Question: What is the value of the measurement in the image?
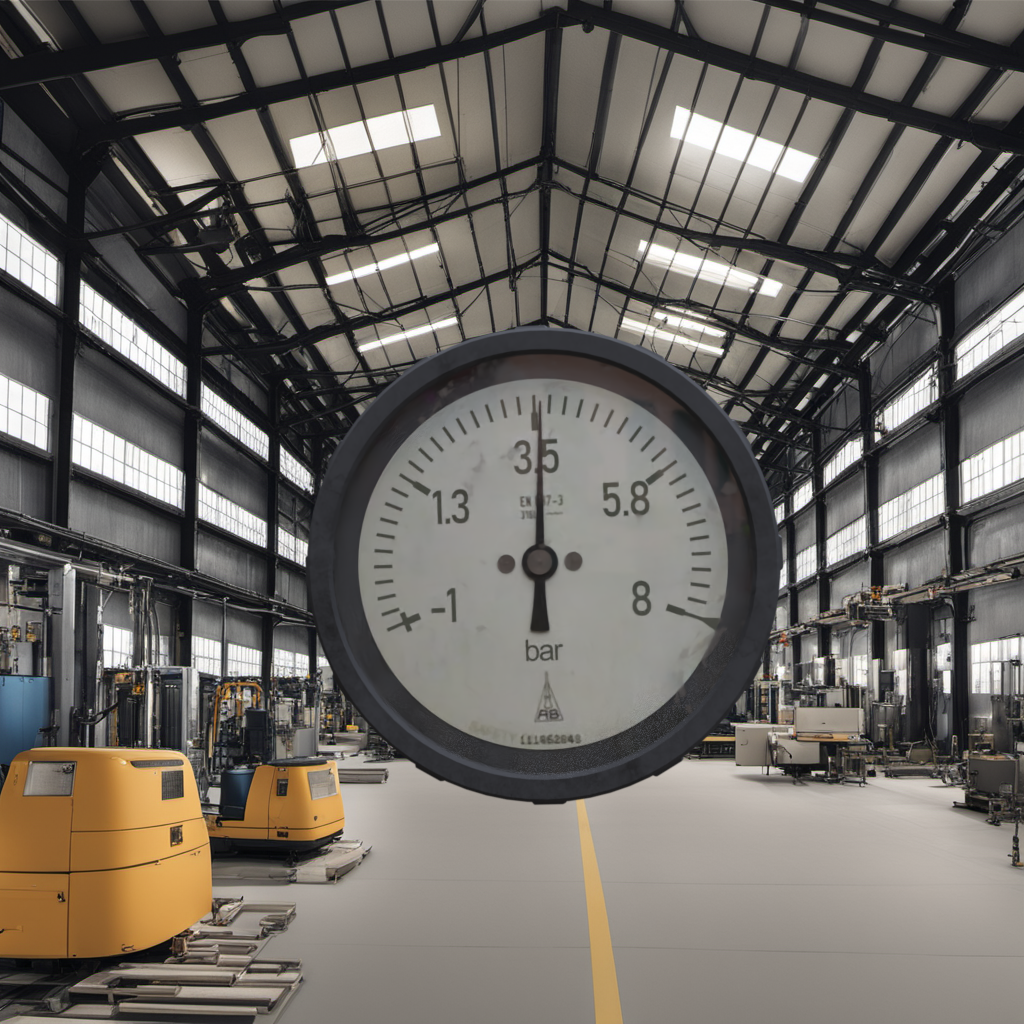
Answer: The result is 3.59
Question: What is the reading range of the measurement in the image?
Answer: The range is from -1 to 8
Question: What is the minimum and maximum value of this measurement?
Answer: The minimum value is -1 and the maximum value is 8